Question: I am new to C# and Windows development in general. I need to use it to build an integration between our data in MySQL to Microsoft Dynamics GP (using eConnect). That part is not really relevant, but adds a little context to the examples below.
Ok, so when I connect to the service:
'''
eConnectClient client = new eConnectClient();
string newCustomerDocument = "SOME_XML_HERE";
string connectionString = "Data Source=localhost;Integrated Security=SSPI;Persist Security Info=False;Initial Catalog=GPVPM;";
try
{
client.Open();
bool result = client.CreateEntity(connectionString, newCustomerDocument);
}
catch (FaultException<eConnectFault> e)
{
Console.Write("ECONNECT FAULT: " + e.ToString() + "
");
}
'''
Now, if I have an error in my XML, it will cause a 'FaultException' to be thrown, but the resulting exception message is useless:
> ECONNECT FAULT: System.ServiceModel.FaultException'1[GPConnect.eConnect.eConnectFault]: The creator of this fault did not specify a Reason. (Fault Detail is equal to GPConnect.eConnect.eConnectFault).
I found that if I look in the for Windows, it paints an entirely different picture of what happened:

Specifically:
> Error Number = 250 Stored Procedure= taUpdateCreateCustomerRcd Error Description = The Tax Schedule does not exist in the Tax Schedule Master Table
So that is something actionable that can help me identify the problem and fix it.
With C#, how can I get the same level of details from an Exception as is recorded by the Event Manager?
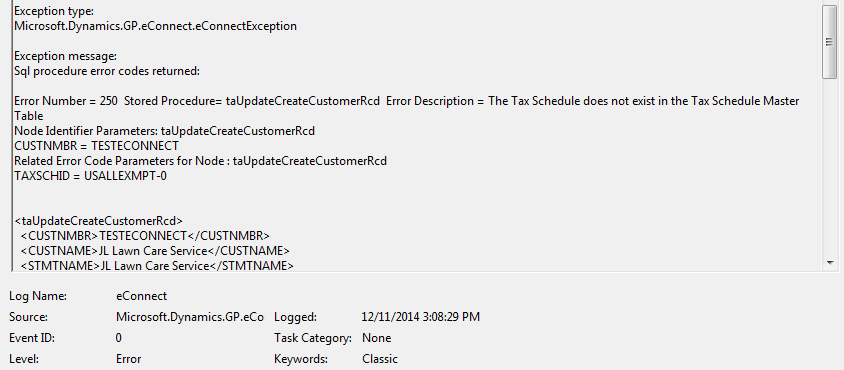
Answer: The server may and may not return the detailed exception to the client. You may want to check
'''
e.Detail /* of type GPConnect.eConnect.eConnectFault */
'''
and
'''
e.InnerException
'''
inside the catch block for potential details.